Question: Let's say such hidden field has genereated:
'''
<input data-val="true"
data-val-number="The field MemberRelationId must be a number."
id="MemberRelationId"
name="MemberRelationId"
type="hidden"
value="3">
'''
As you seem it has a value '3'. It means that, user has already set the value for this field.
But, he(she) can also change this value and I must send the new value to the action method.
Also, the main point is that, user can select new value by clickind one of these 'div's:
'''
<div class="collection-container">
<div class="collection-element selected" data-value="3">
<span class="icon-check"></span>
<span>Son</span>
</div>
<div class="collection-element " data-value="6">
<span class="icon-check"></span>
<span>Father</span>
</div>
<div class="collection-element " data-value="8">
<span class="icon-check"></span>
<span>Brother</span>
</div>
</div>
'''
For, now I am with 'JQuery' after clickin one of these 'div's
'''
...
$('#MemberRelationId').val($(this).attr("data-value"));
...
'''
But, this way doesn't satisfy me. Is there any better approach in MVC?
I want automatically to get selected div and bind 'data-value' attribute value to 'MemberRelationId'.
Thanks.
Here is the part from the screenshot:

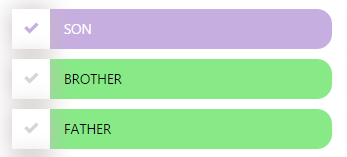
Answer: The clearest solution is to use radio button with style. In fact, your code act as a radio button; the only difference is the 'icon-check', but you can emulate the same interface with 'CSS'.